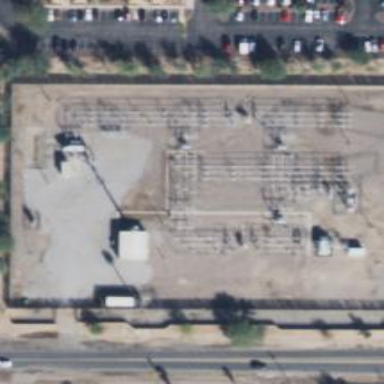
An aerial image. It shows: Switch used for power control.